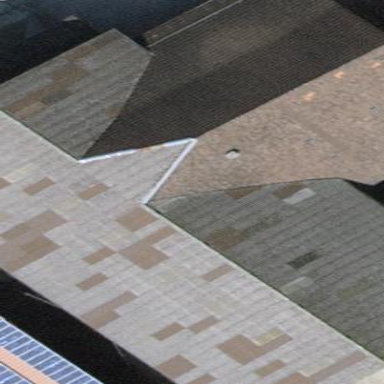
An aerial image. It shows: Gabled roof on farm auxiliary building.